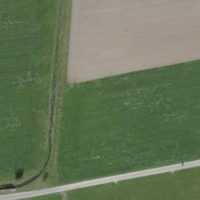
EUNIS habitat code: 52
Species observed at this site:
Cardamine pratensis